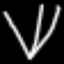
Label: diamond